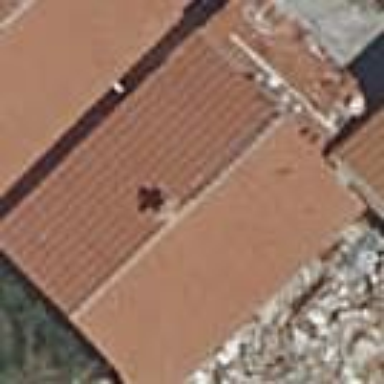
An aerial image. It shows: Residential building.